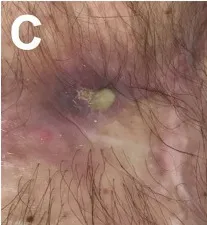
Without prosthesis loosening on X-ray.
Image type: medical_photograph (skin_photograph)